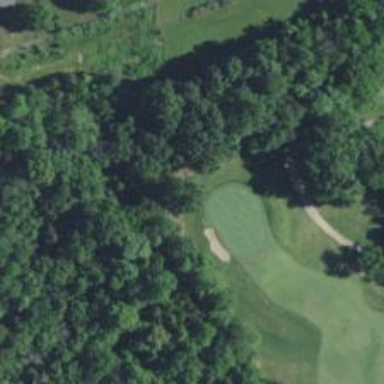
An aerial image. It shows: View of golf hole.